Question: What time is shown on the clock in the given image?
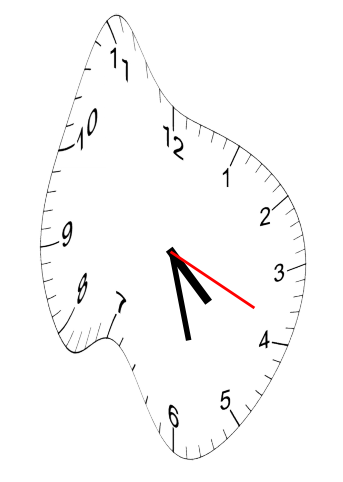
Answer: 04:27:19